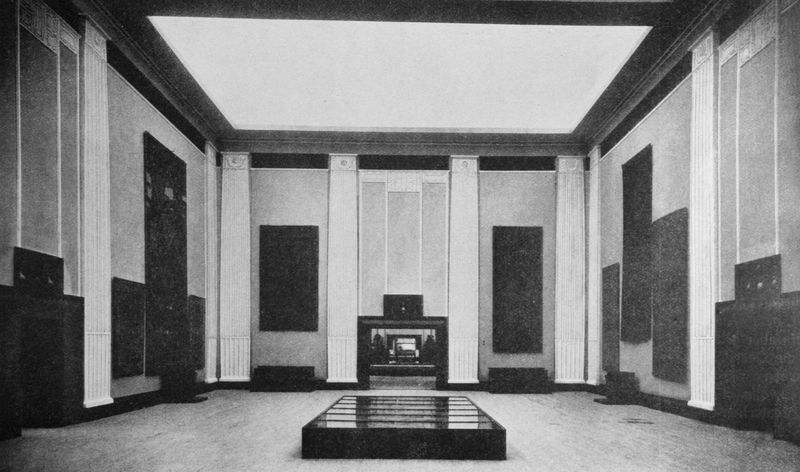
Titel: Innenräume zur Muhammedanischen Ausstellung, München
Künstler: Rupert von Miller
Schlagwörter: weiß, glas, grau, hell, licht, marmor, raum, schwarz, säule, säulen, tisch, tür, haus, architektur, stein, bild, spiegel, spiegelung, klassizismus, kamin, kamine, pilaster, saal, tor, reflexion, halle, foto, fotografie, symetrie, schwarz-weiss, türstock, ausstellung, sims, quader, scjwarz, kanneluren, museum, mittelfeld, installation, gebälk, kolossalordnung, gliederung, neoklassizismus, faschismus, halbsäulen, strukturiert, schriftrollen, vertikale, haus der kunst, nazis, wandfelder, lichthof, deckenbeleuchtung, ausstellungsraum, feldeinteilung, allusionen, kompartimente, deckeneinfassung, deckentransaparenz, dreierbeziehung, nazibau, pleiler, reichskanzlei, tuchrollen